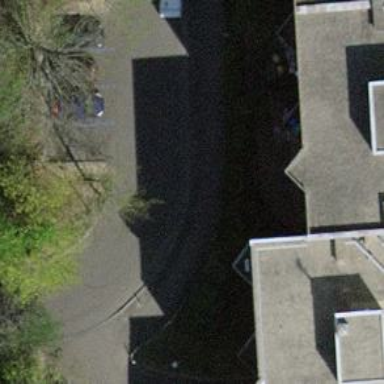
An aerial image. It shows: Living street.